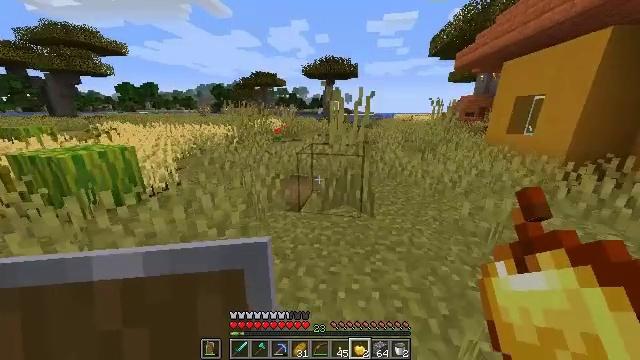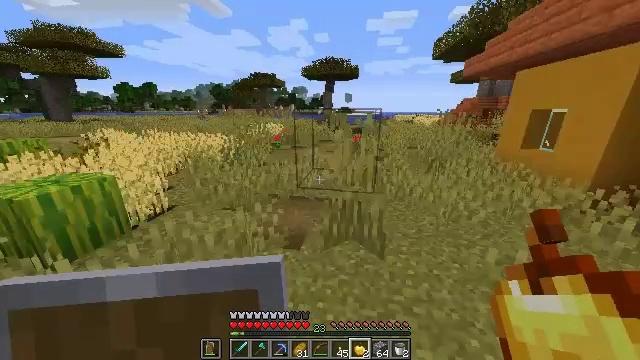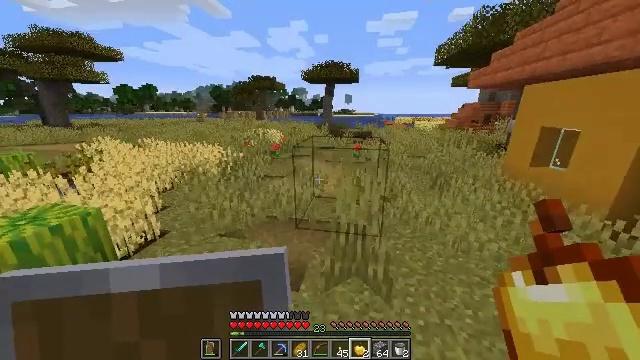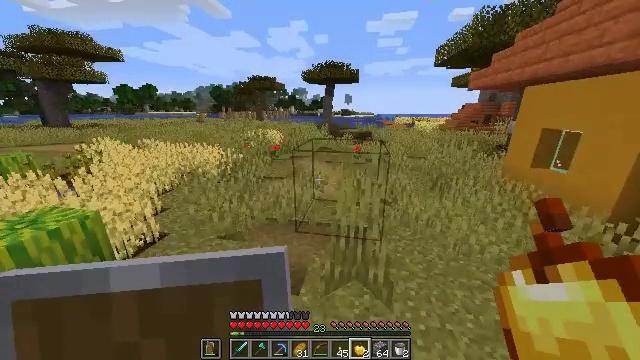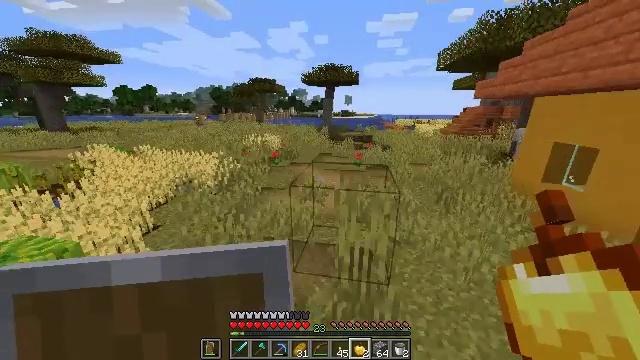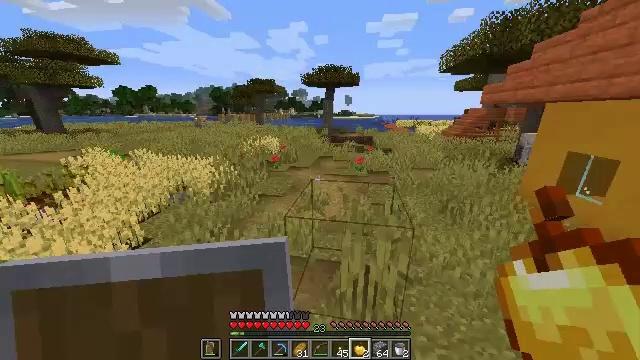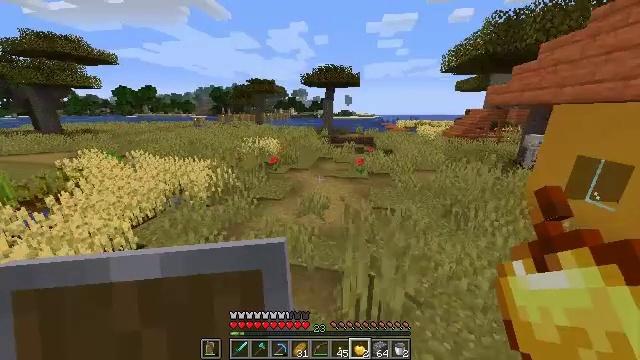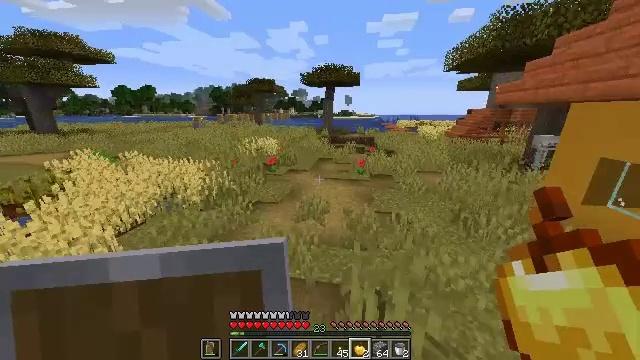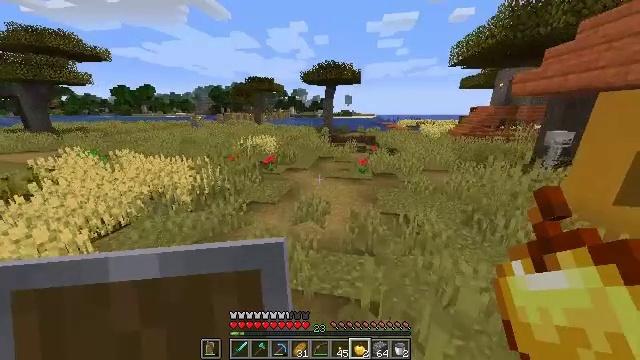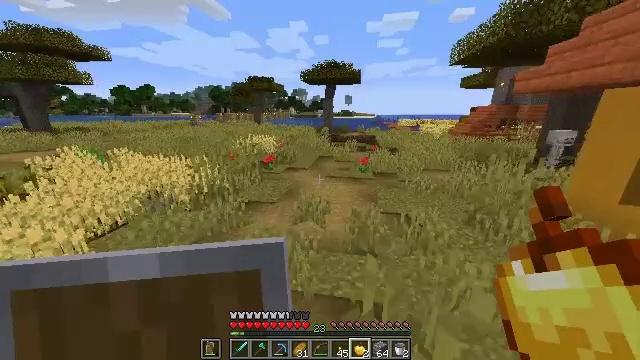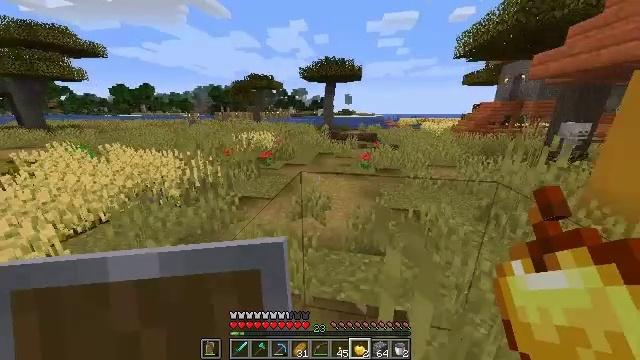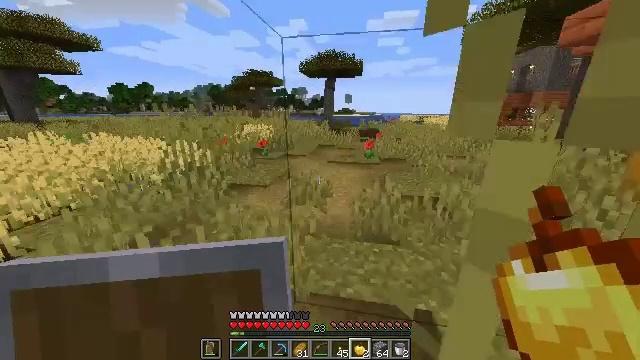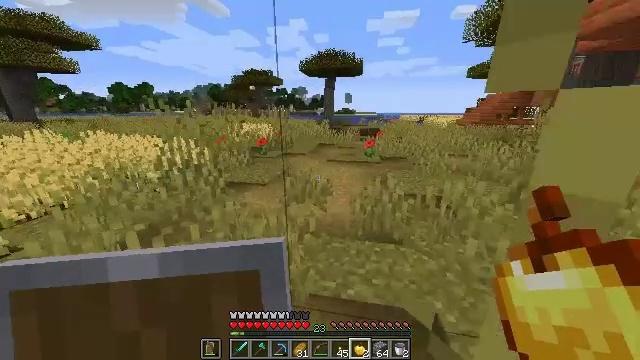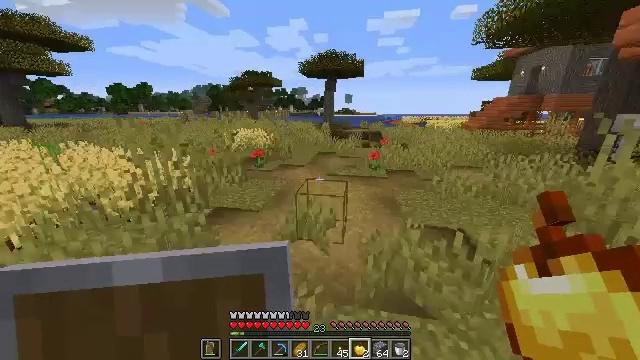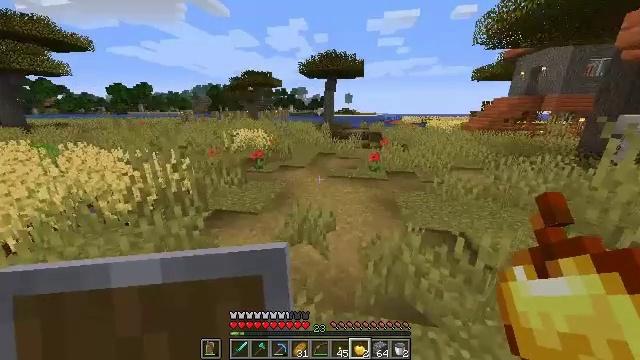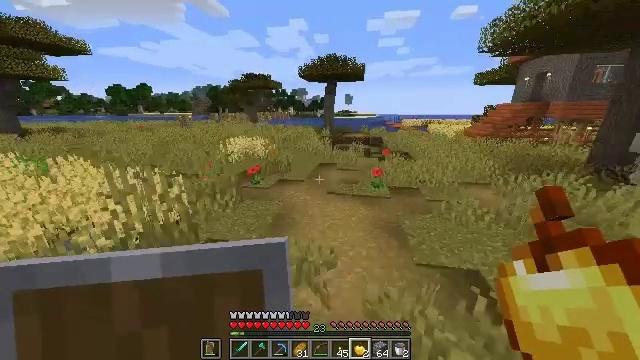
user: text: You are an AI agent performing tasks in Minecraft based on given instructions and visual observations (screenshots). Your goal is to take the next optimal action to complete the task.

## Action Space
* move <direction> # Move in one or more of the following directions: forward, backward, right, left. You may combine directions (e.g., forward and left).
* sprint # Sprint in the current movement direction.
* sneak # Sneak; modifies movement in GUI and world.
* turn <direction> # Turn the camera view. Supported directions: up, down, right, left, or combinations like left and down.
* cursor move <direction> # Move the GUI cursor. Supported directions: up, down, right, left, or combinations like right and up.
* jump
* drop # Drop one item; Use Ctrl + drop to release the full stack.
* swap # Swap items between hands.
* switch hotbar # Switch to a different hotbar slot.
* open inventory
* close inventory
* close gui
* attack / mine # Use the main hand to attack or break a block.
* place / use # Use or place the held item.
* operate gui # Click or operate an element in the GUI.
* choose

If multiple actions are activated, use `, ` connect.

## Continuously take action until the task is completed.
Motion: motion action
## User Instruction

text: Kill mobs.
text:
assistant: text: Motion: move forward, jump
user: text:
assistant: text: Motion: move forward, jump
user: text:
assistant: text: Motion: move forward, jump
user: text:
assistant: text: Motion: move forward, jump
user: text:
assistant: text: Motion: move forward, jump
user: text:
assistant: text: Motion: move forward, jump
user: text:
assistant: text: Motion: move forward, jump
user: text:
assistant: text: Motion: move forward, jump
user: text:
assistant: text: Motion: move forward, jump
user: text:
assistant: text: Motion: move forward, jump
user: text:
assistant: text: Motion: move forward, jump
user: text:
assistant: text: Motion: move forward, jump
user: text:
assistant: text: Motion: move forward, jump
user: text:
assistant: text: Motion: move forward, jump
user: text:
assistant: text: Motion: move forward, jump
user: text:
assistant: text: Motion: move forward, jump
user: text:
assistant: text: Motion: move forward, jump
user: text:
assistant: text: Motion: move forward, jump
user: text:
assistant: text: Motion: move forward, jump
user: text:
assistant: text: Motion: move forward, jump
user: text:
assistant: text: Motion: move forward, jump
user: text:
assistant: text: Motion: move forward, jump
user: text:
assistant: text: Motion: move forward, jump
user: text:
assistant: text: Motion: move forward, jump
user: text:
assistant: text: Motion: move forward, jump
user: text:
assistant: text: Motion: move forward, jump
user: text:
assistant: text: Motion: move forward, jump
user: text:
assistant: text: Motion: move forward, jump
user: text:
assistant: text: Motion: move forward, jump
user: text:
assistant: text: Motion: move forward, jump